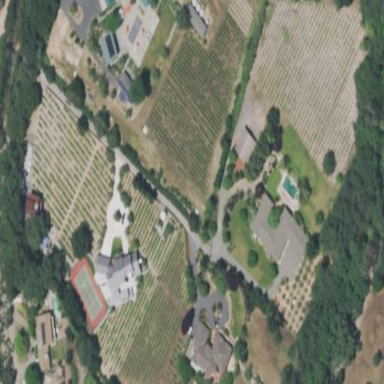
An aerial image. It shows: Vineyard where grapes are grown.